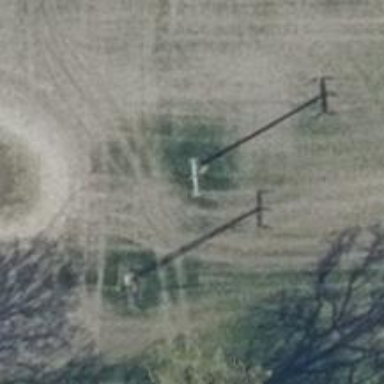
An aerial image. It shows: Power pole.